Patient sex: M
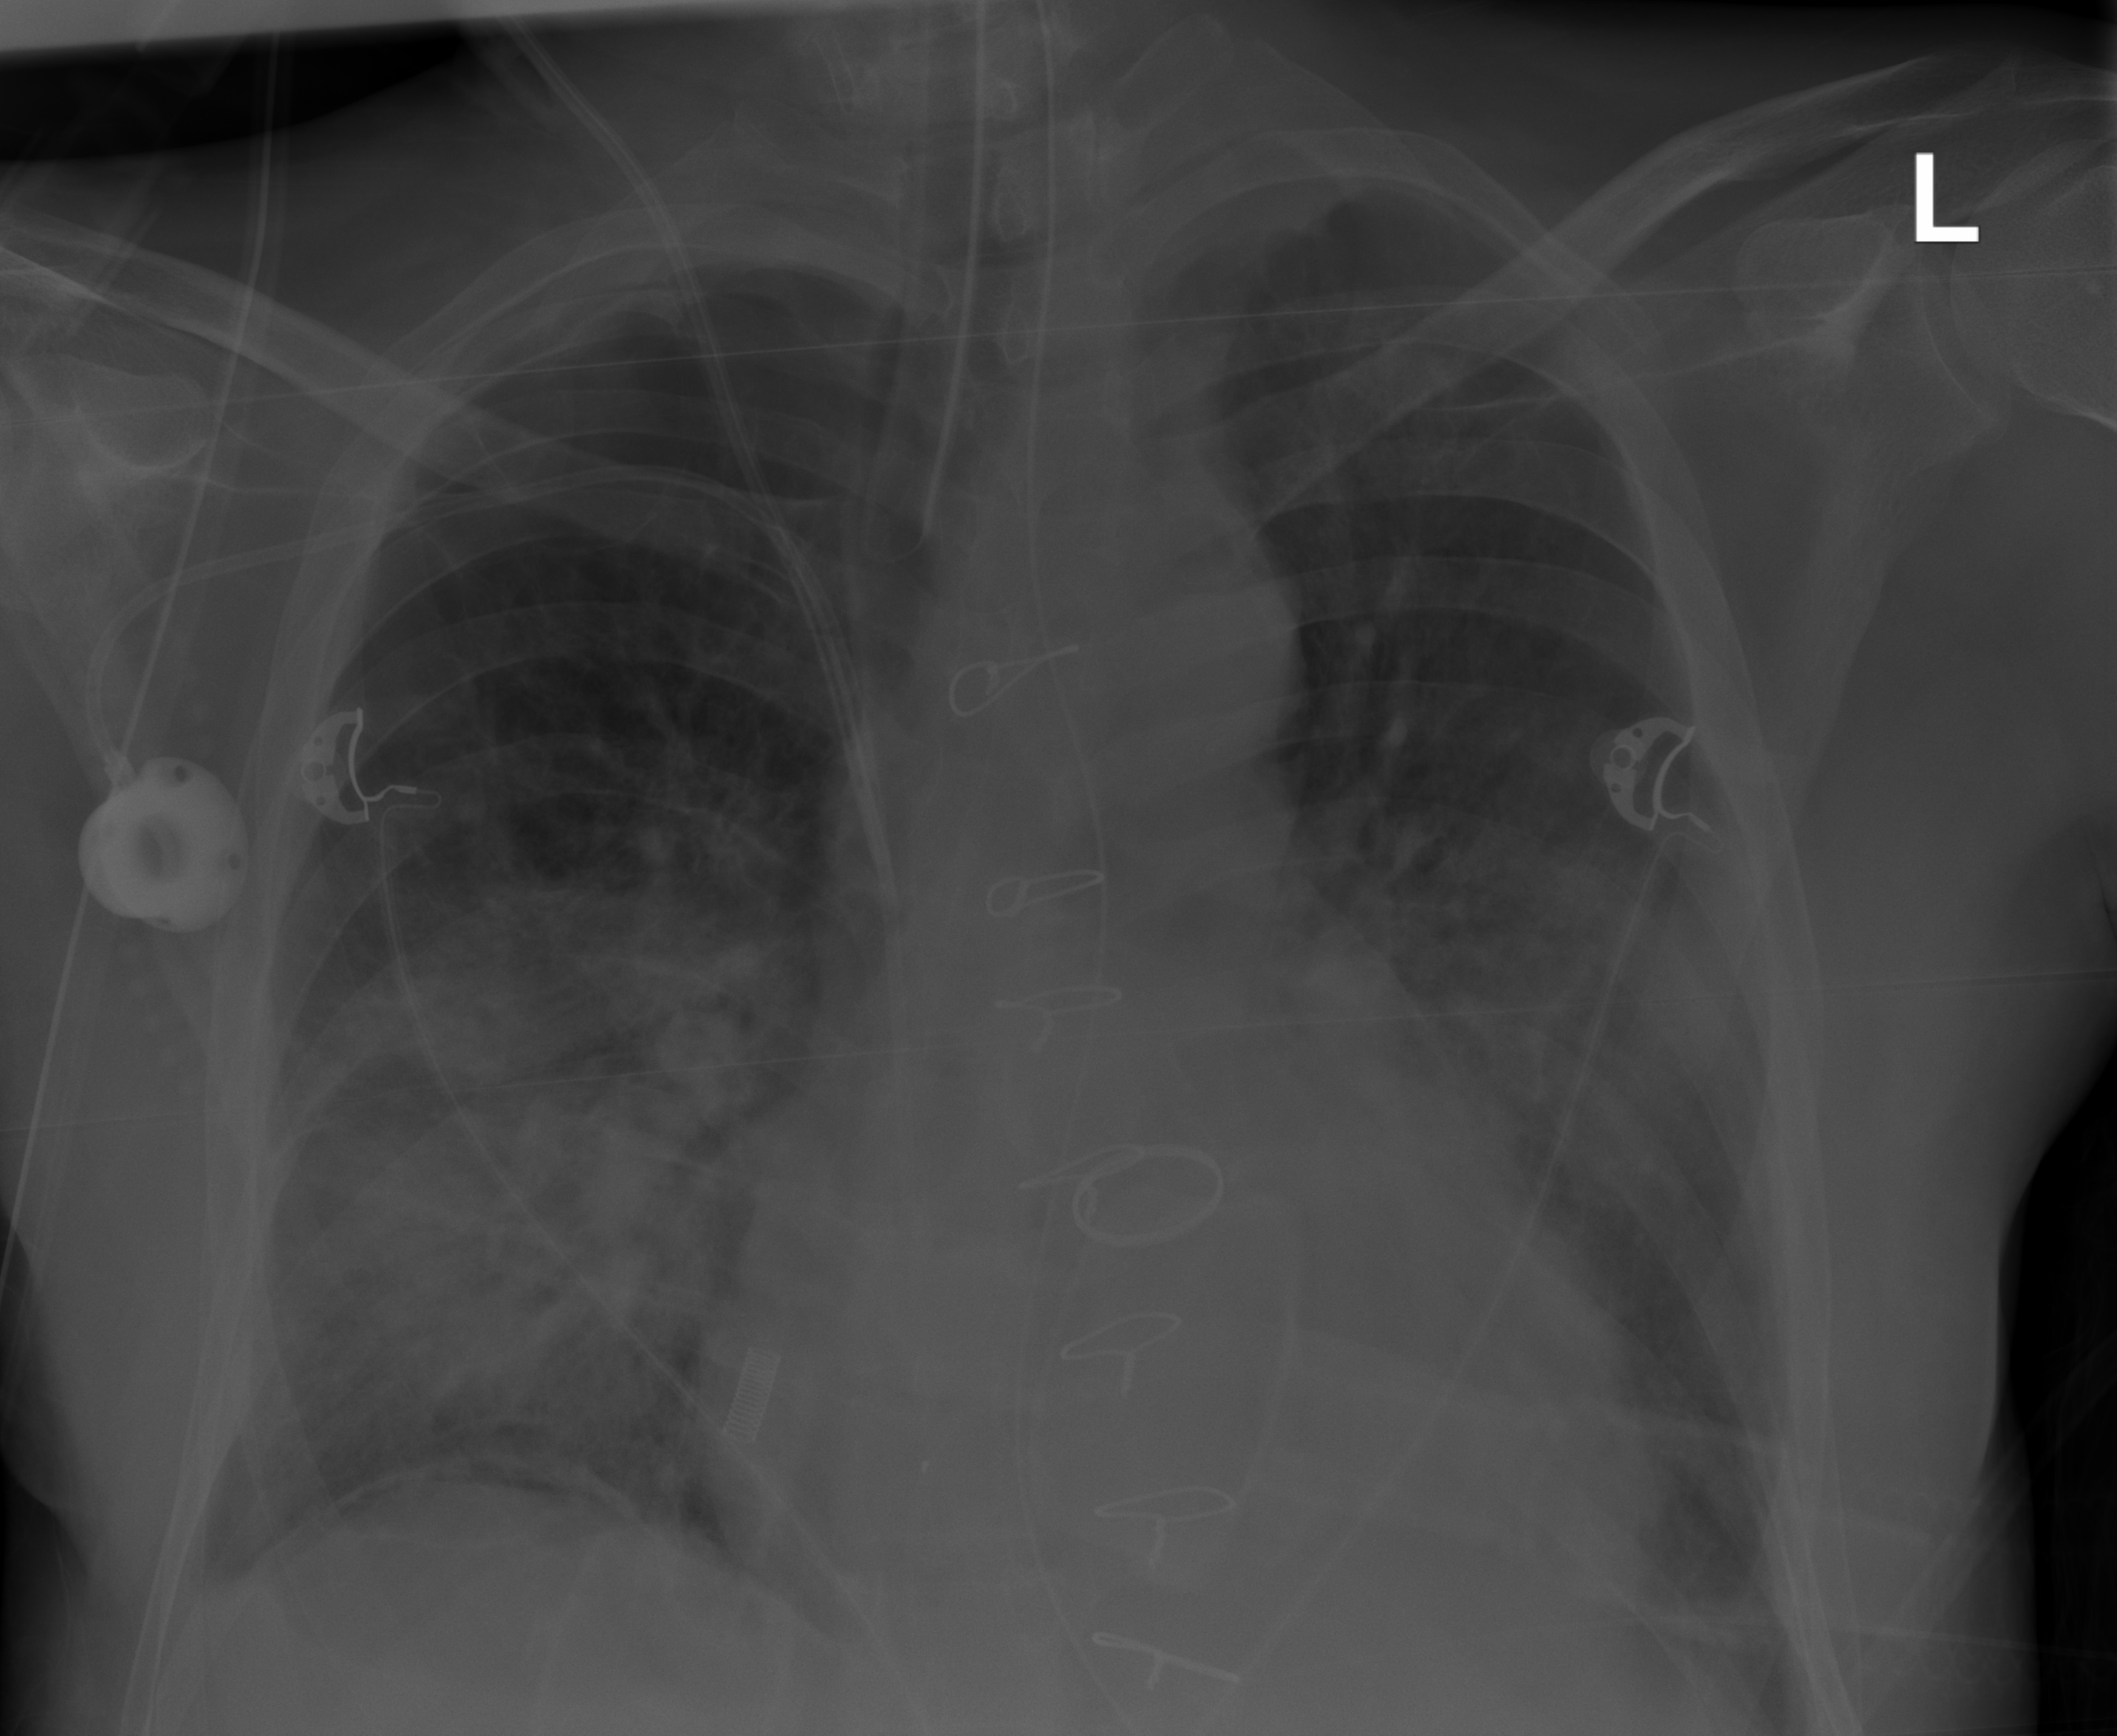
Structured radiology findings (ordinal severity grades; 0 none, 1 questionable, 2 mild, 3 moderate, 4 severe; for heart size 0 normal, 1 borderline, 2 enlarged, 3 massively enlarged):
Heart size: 1
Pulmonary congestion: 0
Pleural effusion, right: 0
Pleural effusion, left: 0
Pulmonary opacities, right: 3
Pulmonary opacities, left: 2
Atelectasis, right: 2
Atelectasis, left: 2